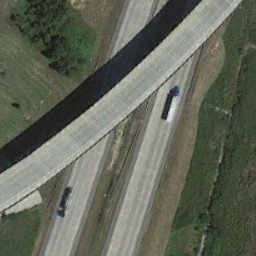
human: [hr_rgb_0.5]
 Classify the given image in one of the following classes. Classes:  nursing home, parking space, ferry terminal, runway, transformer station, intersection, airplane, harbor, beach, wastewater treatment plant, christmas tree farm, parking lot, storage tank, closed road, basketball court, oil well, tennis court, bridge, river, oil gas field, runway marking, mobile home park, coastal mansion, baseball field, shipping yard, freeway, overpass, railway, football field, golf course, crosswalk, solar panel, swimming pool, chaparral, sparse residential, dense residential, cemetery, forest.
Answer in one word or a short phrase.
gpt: overpass